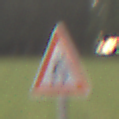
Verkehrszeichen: VerengteFahrbahn
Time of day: SunriseSunset
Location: Outdoor (Nature)
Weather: Clear
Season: NotSpecified
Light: Natural